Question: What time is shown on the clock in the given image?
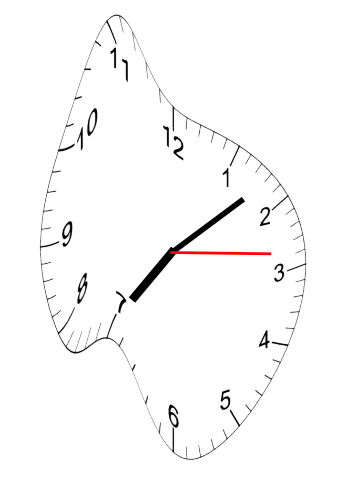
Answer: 07:08:14